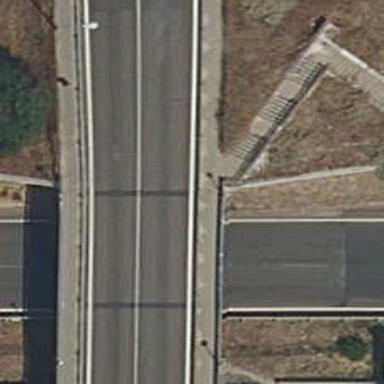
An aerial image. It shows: Residential road with asphalt surface and bridge. The road has separate sidewalk.